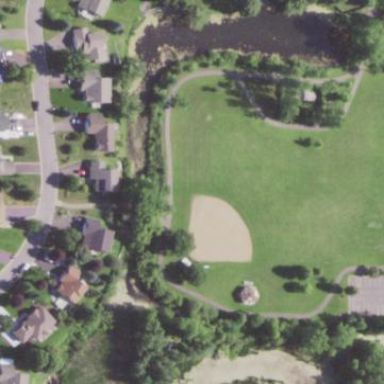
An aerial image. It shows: Baseball/softball pitch for leisure sports.